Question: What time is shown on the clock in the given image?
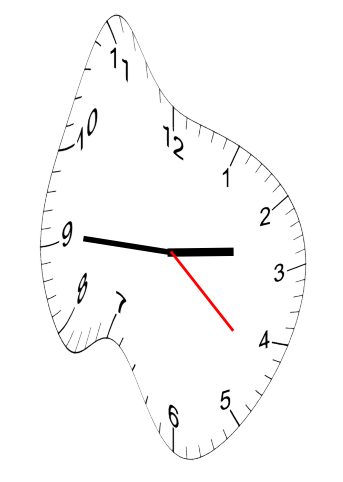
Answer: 02:45:22